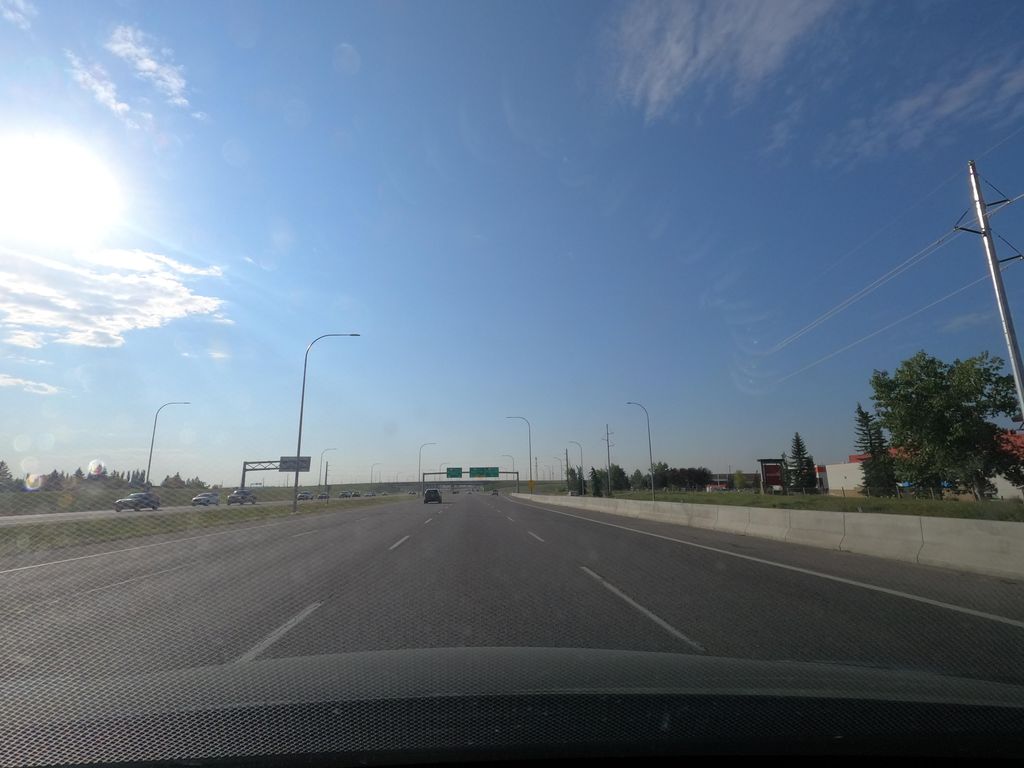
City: calgary